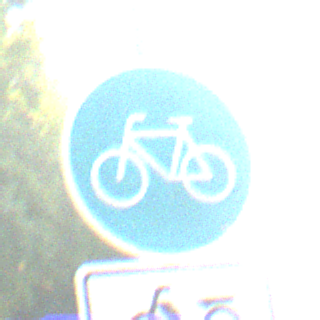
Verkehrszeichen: Radweg
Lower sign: EinspurigeFahrzeugeFrei2
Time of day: MorningAfternoon
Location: Outdoor (Suburban)
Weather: Clear
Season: NotSpecified
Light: Natural